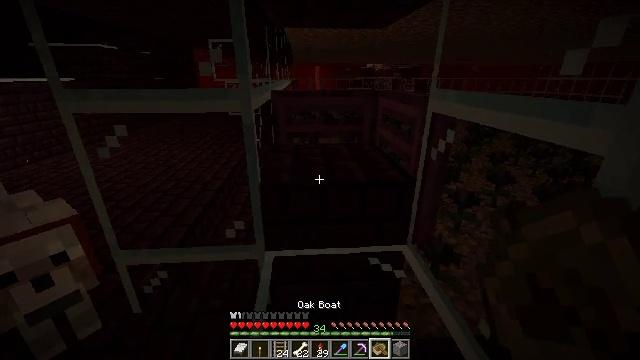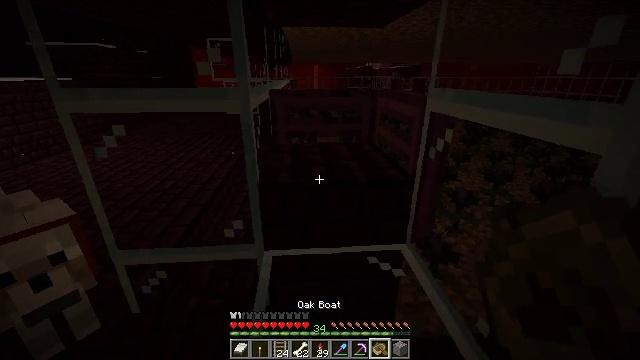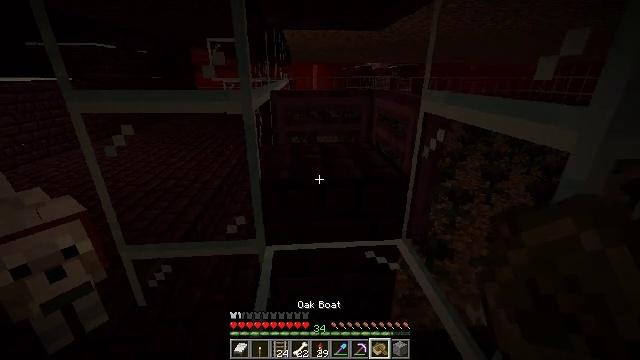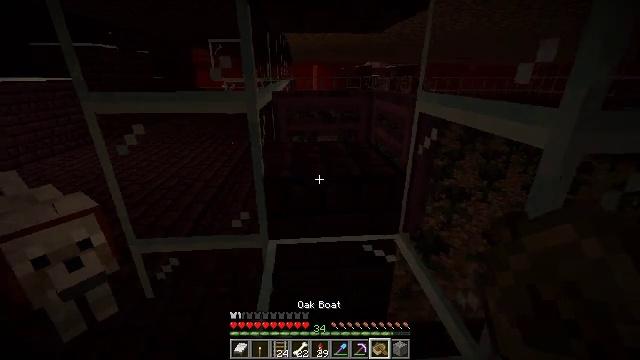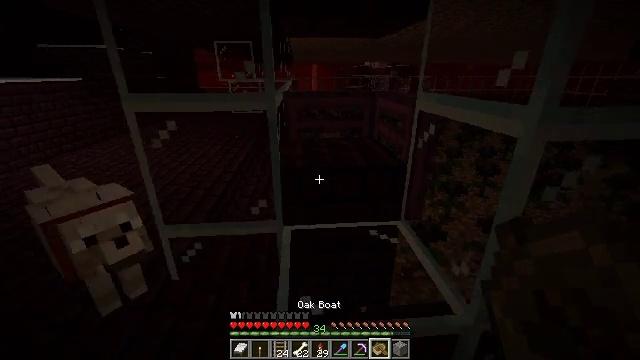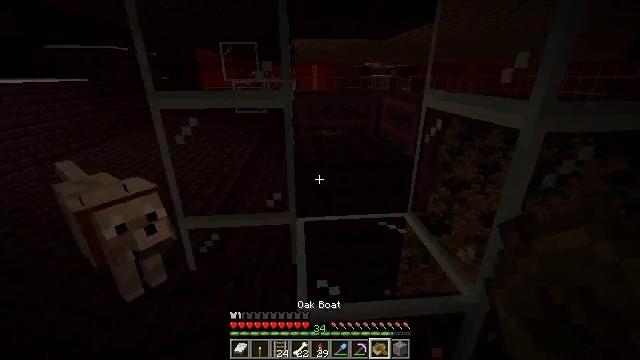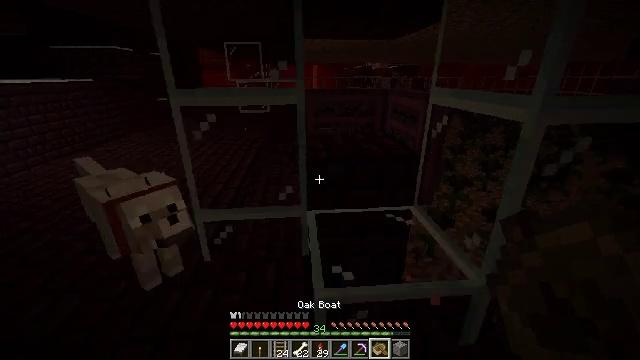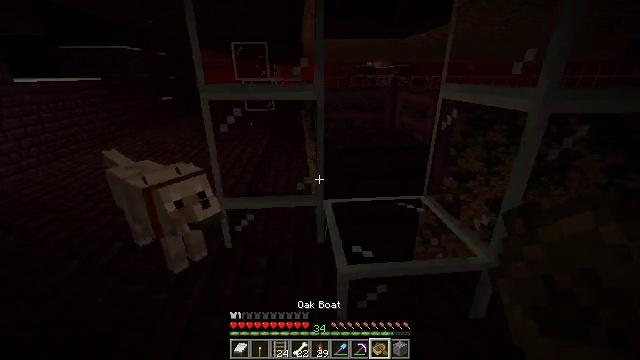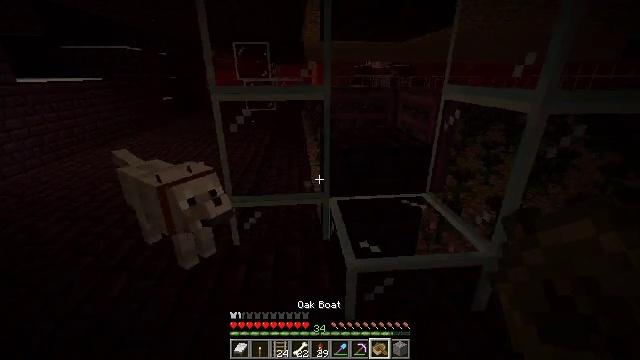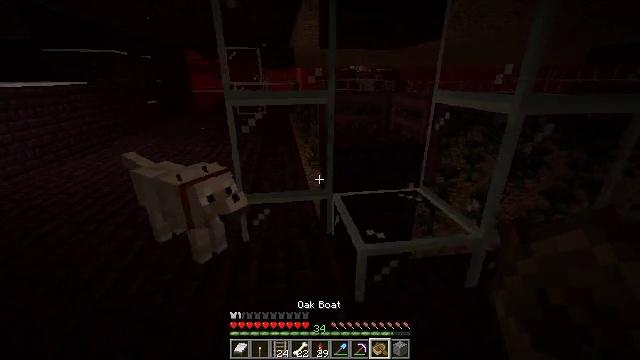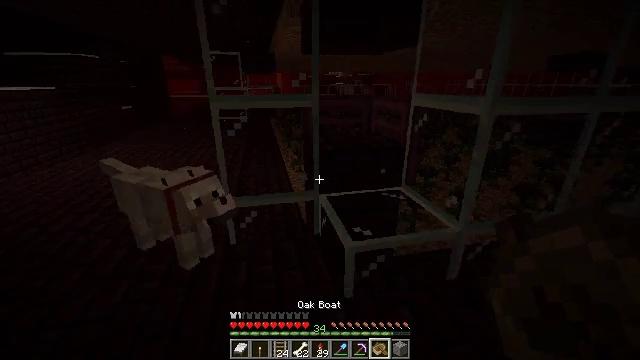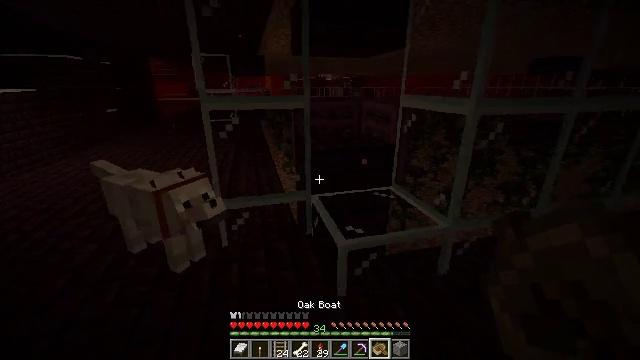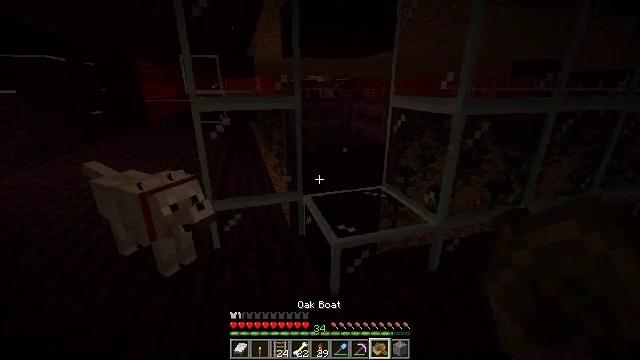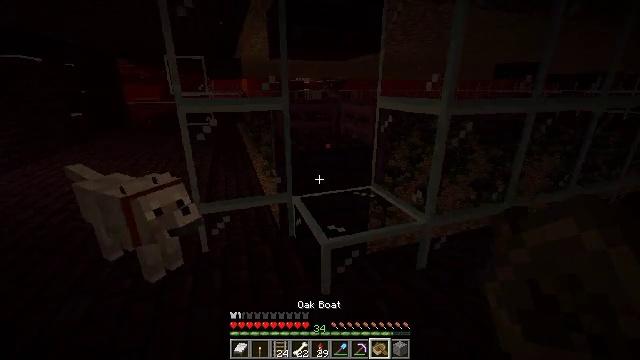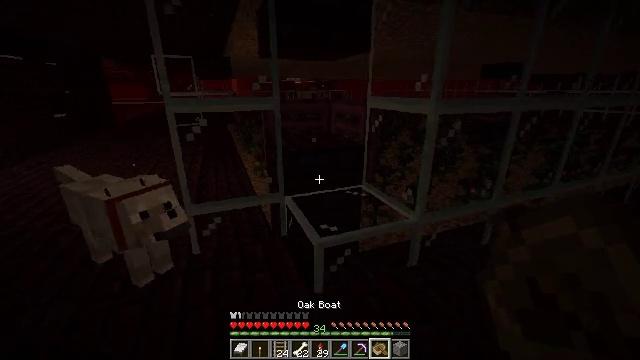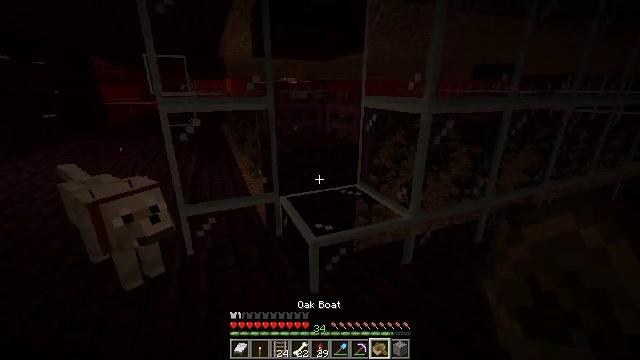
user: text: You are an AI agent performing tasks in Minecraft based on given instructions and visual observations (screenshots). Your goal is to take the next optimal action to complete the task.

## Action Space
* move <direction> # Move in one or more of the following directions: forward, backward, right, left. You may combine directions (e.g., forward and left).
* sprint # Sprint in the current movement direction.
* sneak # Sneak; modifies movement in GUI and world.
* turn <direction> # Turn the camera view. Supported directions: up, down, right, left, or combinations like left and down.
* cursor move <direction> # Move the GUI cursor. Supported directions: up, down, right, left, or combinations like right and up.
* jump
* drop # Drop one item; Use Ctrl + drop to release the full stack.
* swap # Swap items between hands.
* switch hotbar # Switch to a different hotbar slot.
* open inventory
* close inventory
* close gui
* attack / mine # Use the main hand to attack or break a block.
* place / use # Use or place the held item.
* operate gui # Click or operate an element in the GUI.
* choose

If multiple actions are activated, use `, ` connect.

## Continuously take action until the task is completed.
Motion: motion action
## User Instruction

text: Mine nether brick slab.
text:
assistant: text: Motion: no_op
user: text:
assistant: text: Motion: move back
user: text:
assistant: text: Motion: move back
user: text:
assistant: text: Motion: move back and move left
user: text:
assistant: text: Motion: move back and move left
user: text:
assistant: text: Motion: move back and move left
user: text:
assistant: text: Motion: move back and move left
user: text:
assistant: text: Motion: move back and move left
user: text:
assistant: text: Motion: turn right
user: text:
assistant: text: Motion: turn right
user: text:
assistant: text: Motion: turn right
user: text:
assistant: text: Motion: turn right
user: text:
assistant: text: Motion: turn right
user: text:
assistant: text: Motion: turn right
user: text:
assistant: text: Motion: turn right
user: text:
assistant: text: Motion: no_op
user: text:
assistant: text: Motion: no_op
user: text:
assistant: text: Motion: no_op
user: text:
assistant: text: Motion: turn right and down
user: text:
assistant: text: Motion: turn right
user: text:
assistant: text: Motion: turn right
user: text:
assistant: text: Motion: no_op
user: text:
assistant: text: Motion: no_op
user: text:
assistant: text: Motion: no_op
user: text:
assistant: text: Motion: no_op
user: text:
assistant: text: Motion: no_op
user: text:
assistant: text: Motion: no_op
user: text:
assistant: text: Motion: no_op
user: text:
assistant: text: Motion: no_op
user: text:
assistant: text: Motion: no_op